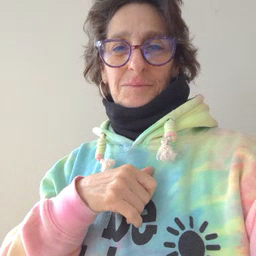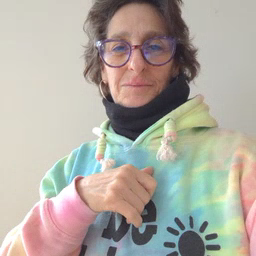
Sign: touch